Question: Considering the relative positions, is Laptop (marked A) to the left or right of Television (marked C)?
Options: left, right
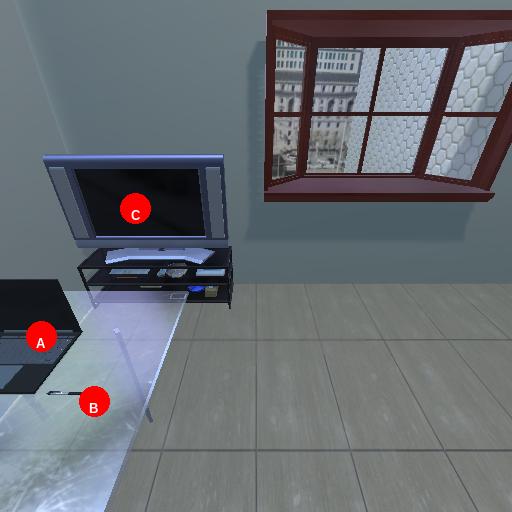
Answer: left